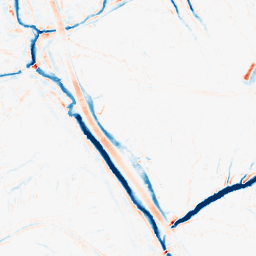
Category: morphological
Decomposition family: tophat_combined
Decomposition parameters: size: 5
Upsampling method: bilinear
Upsampling parameters: scale: 2
Upsampling scale: 2